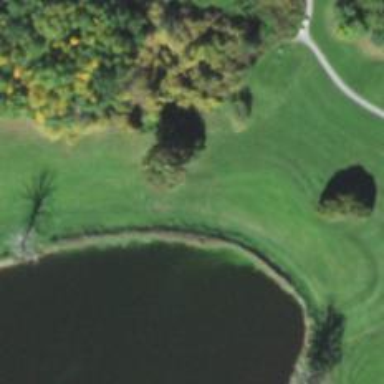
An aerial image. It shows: View of golf hole.